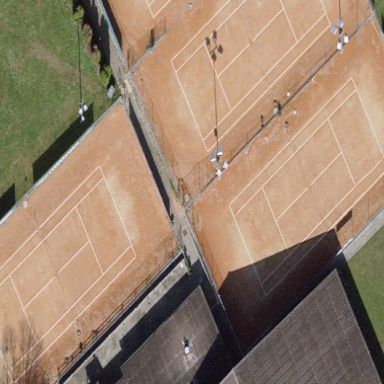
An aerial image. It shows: Tennis court on pitch designated for leisure land.